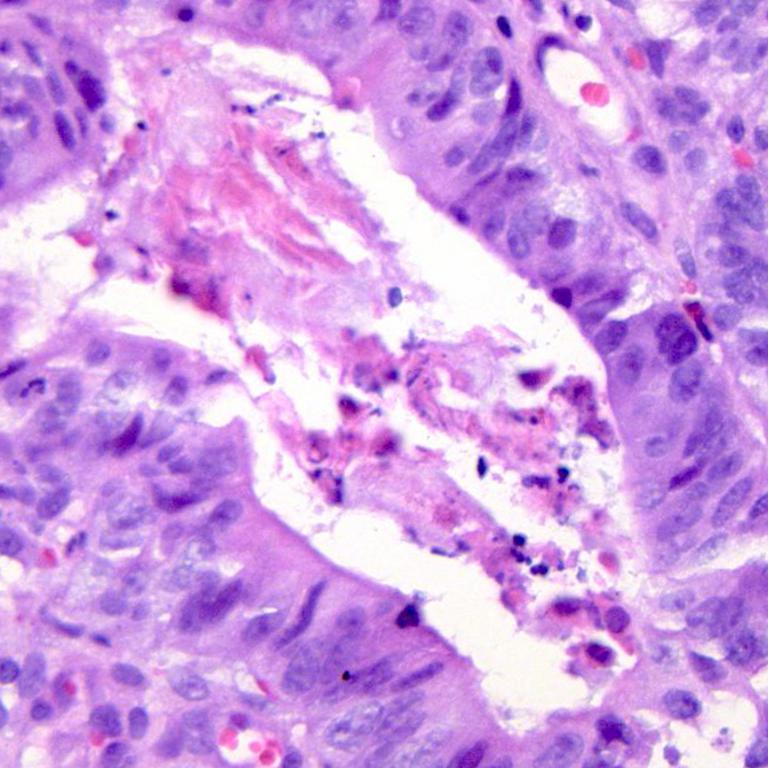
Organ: colon
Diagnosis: adenocarcinomas